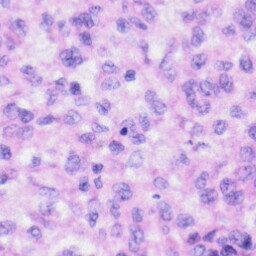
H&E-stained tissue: Liver